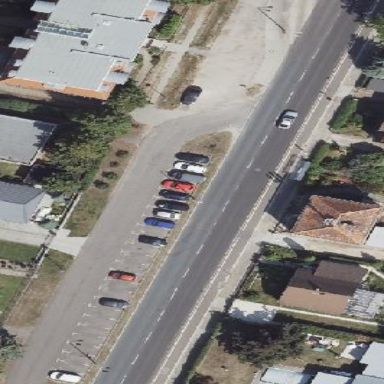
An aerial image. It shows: Asphalt street-side parking area.